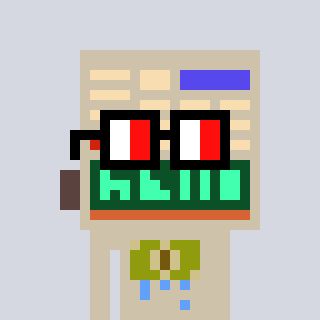
a pixel art character with square glasses with black frames and red eyes, a calculator-shaped head and a bege-colored body on a cool background